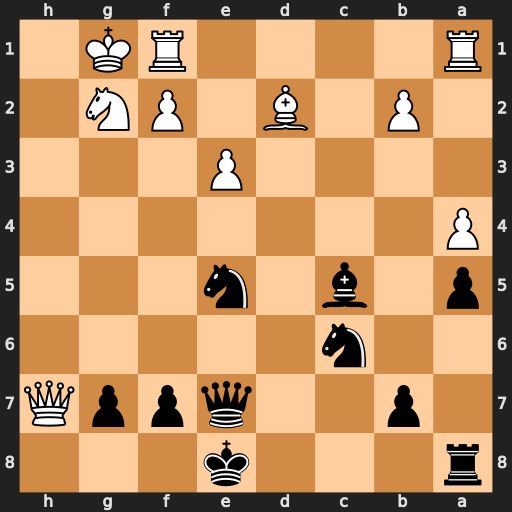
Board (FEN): r3k3/1p2qppQ/2n5/p1b1n3/P7/4P3/1P1B1PN1/R4RK1
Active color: b
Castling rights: q
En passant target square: -
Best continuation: Nf3+ Kh1 Nxd2 Qg8+ Qf8